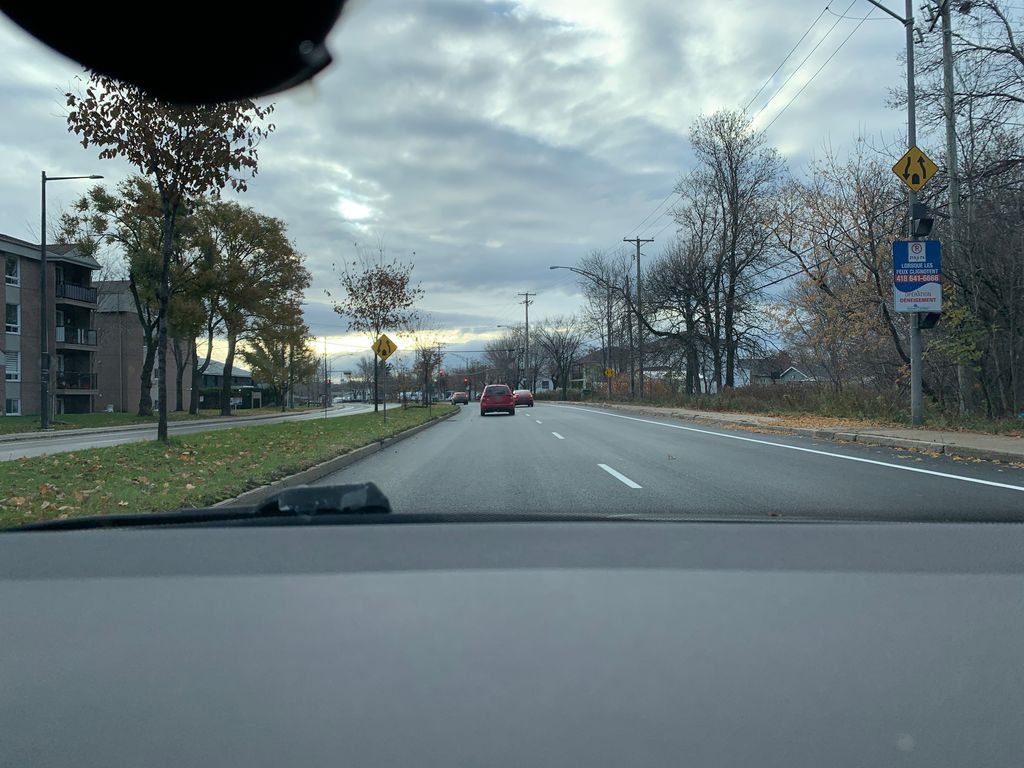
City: quebec_city